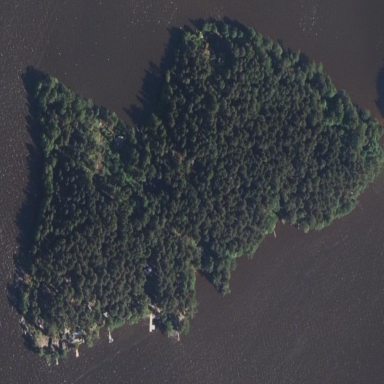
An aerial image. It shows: Islet surrounded by woodland.